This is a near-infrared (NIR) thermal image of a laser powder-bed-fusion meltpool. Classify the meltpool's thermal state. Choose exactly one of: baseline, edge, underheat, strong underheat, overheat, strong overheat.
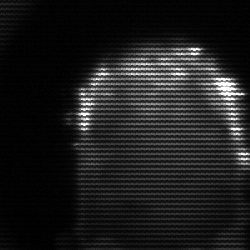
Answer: baseline